Question: When I deploy my app on other machines, this error comes up:

Now if I uninstall my app and re-install it, the error message does not come up. Has anyone else encountered this? I cant make sense of the stack trace either.
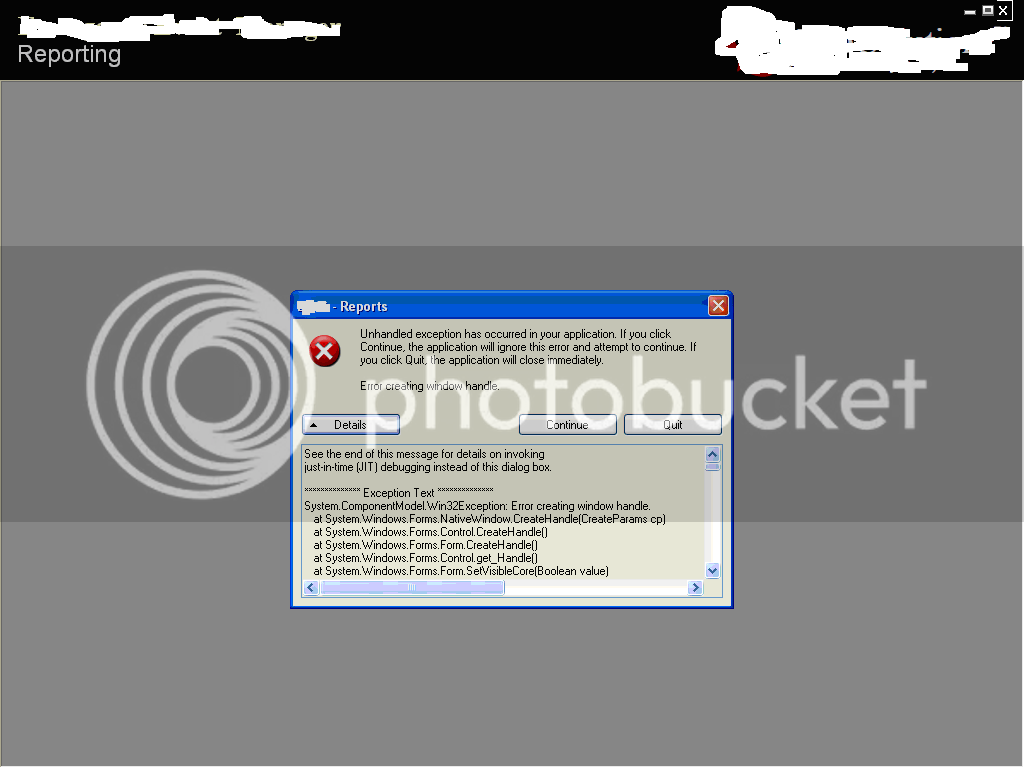
Answer: The diagnostic indicates that the native CreateWindowEx() API function failed. There are very few reasons for it to fail, the most common one is a gross mistake in the window procedure for the window. That certainly is not the case for the Form class, I've only ever seen Windows Forms programs fail with this error because the process exceeded its handle quota.
To explain that is going to require some hand waving. First off, by default a Windows process is only allowed to create 10,000 handles, GDI objects and user32 objects. It is of course very unlikely that your program consumed that many right at start up. Seeing this happen when it is started by the installer is however a lead. Msi.exe gets special dispensation, it is allowed to create many more handles. I've seen it do this, the VS2008 service pack 1 installer I ran on an old unpatched version of XP got up to 500,000 handles about 2 hours after I started it before it decided a reboot was necessary to complete the install.
Your installer would use CreateProcess() to start the program. It has an argument named bInheritHandles that determines whether or not the child process inherits the handles of the parent process. A possible scenario is thus that the installer consumes many handles, and that it has the bInheritHandles argument set to TRUE. Your WF program would then start with its handle quota already exceeded, creating another handle will fail. The SetVisibleCore() method is indeed the one that creates the main form's Handle property.
This is all conjecture of course, you should be able to see this for yourself with Taskmgr.exe, Process tab while the process is displaying the exception dialog. Use View + Select Columns and tick Handles, GDI Object and USER objects. An ultimate fix is going to require finding out why the installer is consuming so many handles. Or using a different way to start the program.